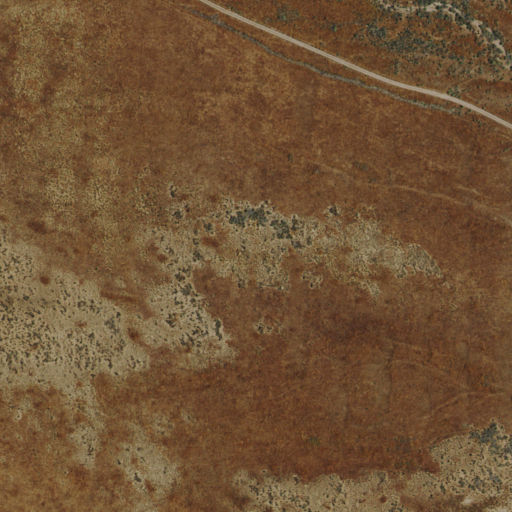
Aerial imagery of depression(s) in Nevada named Gregerson Basin containing grassland and shrub